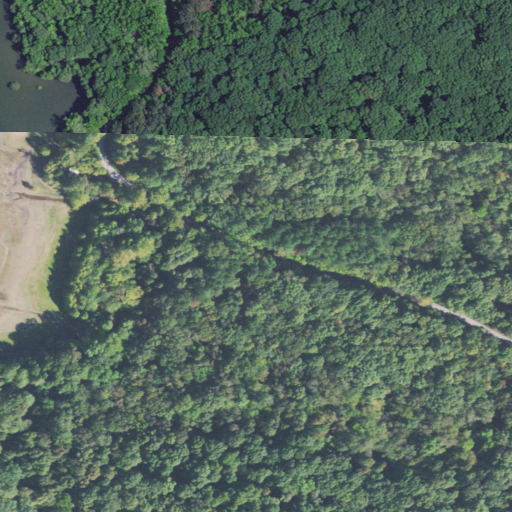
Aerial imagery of valley in Tennessee named Hicks Hollow containing deciduous forest, open development, woody wetlands, open water, mixed forest, evergreen forest, and herbaceous wetlands